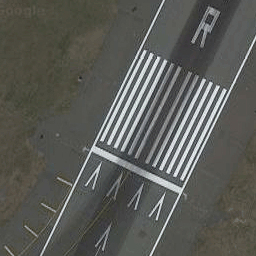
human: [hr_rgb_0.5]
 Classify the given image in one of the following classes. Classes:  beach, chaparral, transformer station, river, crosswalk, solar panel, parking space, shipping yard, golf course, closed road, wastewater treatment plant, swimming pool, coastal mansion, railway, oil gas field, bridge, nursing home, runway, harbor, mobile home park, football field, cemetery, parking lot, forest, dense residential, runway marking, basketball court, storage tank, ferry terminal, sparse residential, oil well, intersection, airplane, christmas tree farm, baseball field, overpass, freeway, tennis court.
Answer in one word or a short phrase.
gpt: runway